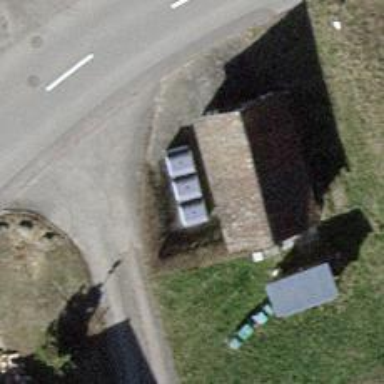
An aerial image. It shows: Recycling container for recycling.